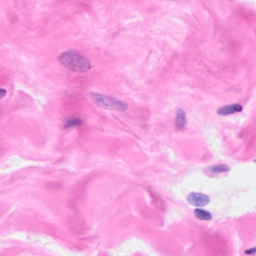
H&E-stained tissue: Breast